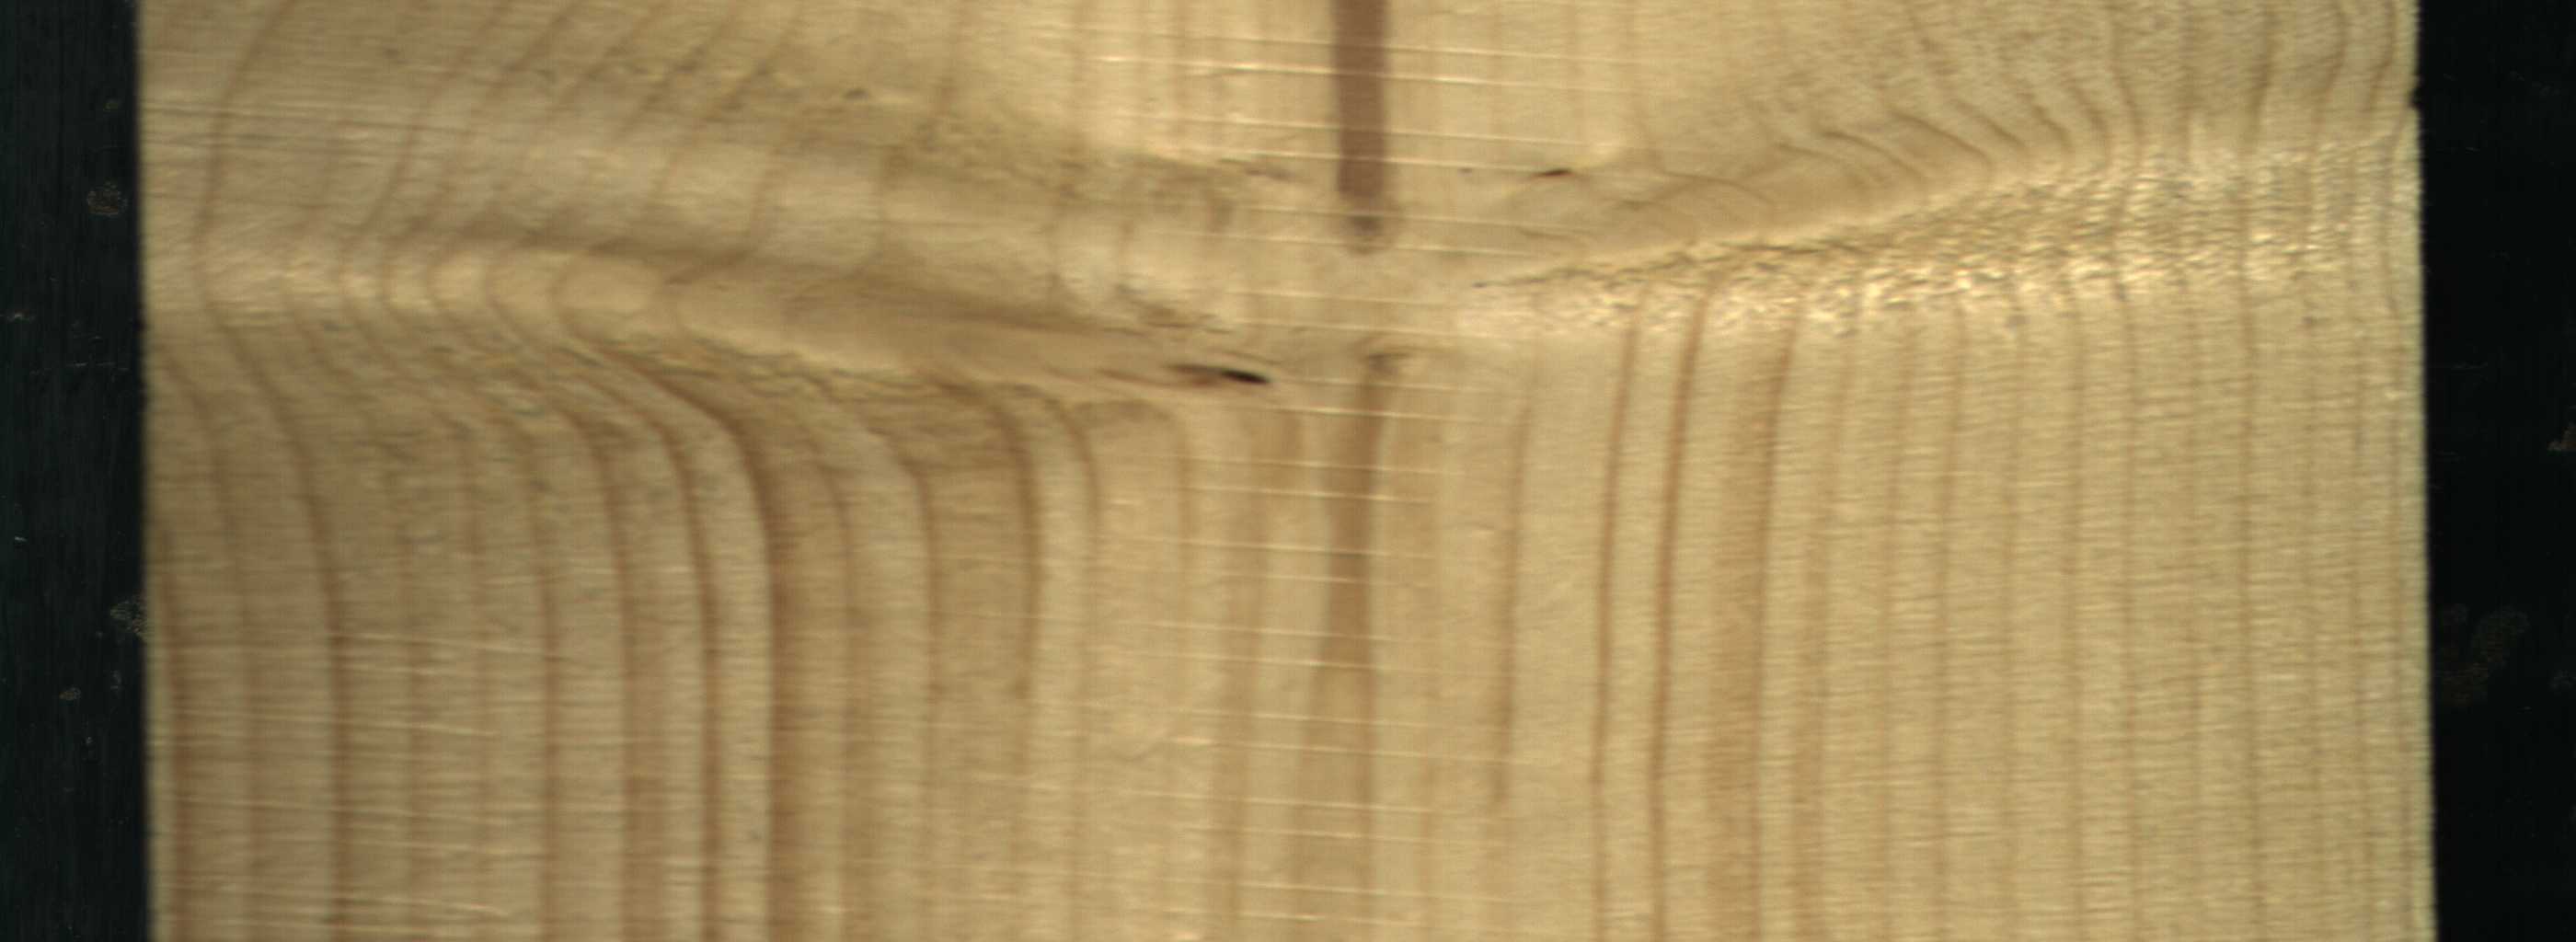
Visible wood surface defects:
Marrow
Dead_Knot